Field crop: maize
Growth stage: 2
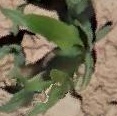
Species: maize